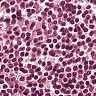
Metastatic tissue present: no